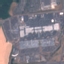
Land use / land cover class: Industrial